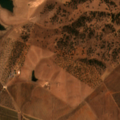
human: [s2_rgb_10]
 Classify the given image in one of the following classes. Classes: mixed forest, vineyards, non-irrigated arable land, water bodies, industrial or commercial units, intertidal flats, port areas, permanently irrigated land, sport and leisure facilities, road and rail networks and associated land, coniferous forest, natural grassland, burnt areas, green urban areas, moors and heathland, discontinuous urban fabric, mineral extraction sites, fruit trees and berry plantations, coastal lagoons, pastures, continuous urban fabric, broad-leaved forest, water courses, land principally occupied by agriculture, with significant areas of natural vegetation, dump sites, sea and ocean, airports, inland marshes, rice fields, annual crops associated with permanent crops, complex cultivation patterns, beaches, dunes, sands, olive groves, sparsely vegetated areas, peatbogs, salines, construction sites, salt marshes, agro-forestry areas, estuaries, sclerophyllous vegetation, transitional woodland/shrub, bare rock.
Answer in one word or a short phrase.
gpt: non-irrigated arable land, olive groves, agro-forestry areas, transitional woodland/shrub, water bodies